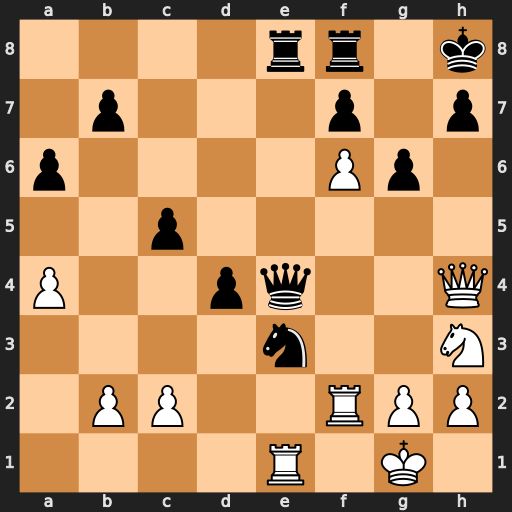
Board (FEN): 4rr1k/1p3p1p/p4Pp1/2p5/P2pq2Q/4n2N/1PP2RPP/4R1K1
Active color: w
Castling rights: -
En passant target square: -
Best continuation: Qh6 Nf5 Qxf8+ Rxf8 Rxe4